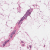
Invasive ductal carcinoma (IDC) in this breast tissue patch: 0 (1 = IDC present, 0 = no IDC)